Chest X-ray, AP view. Patient: 65 years old, sex F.
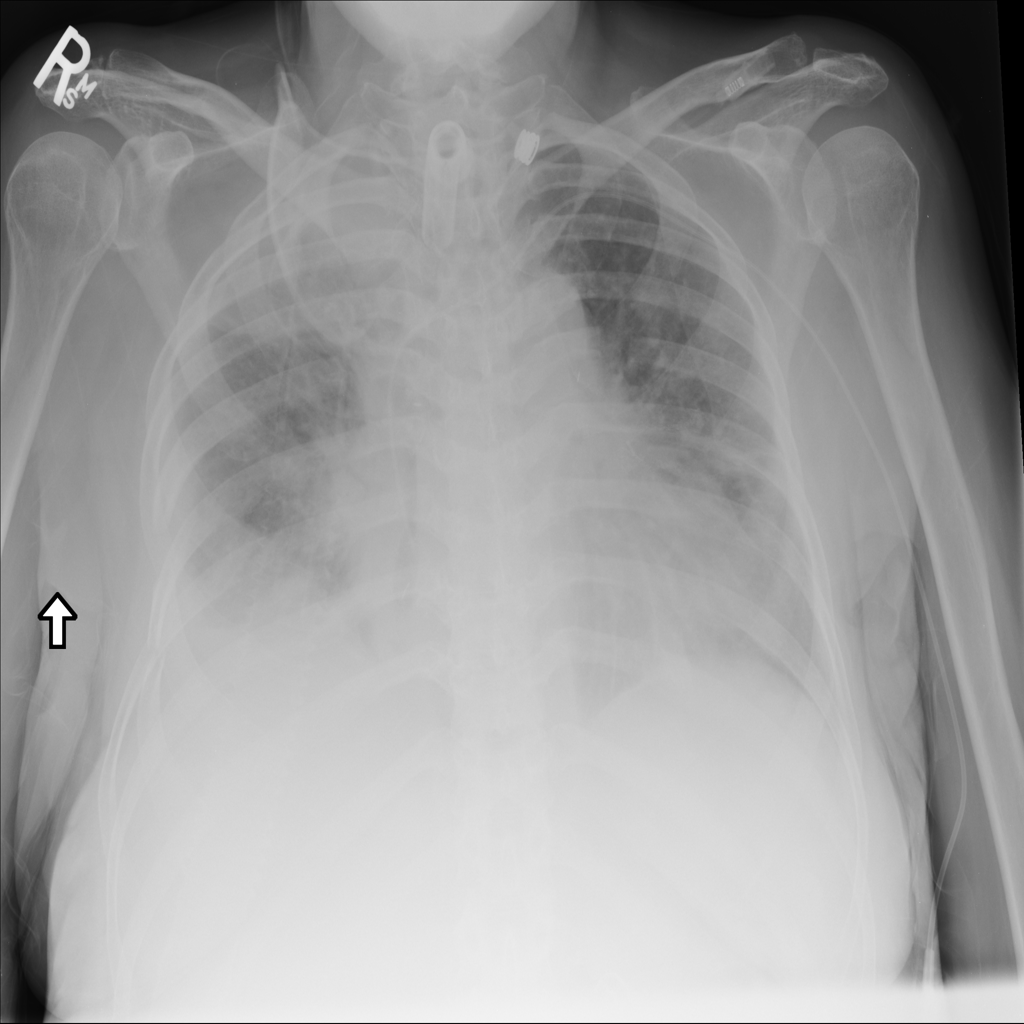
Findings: Atelectasis, Infiltration